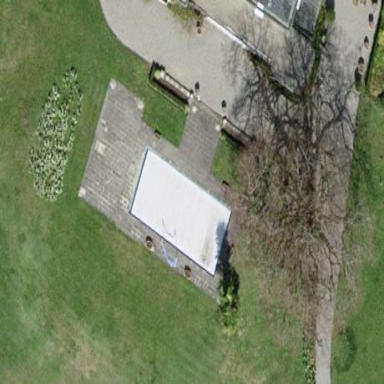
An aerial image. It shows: Swimming pool located in leisure land.